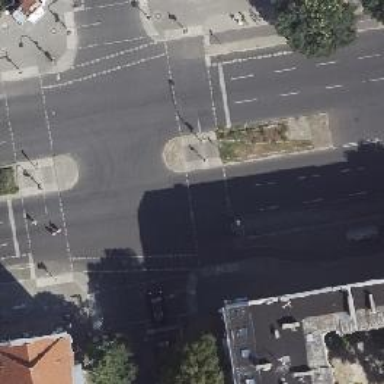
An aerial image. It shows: Asphalt footway with crossing equipped with traffic signals. The crossing includes pedestrian island.